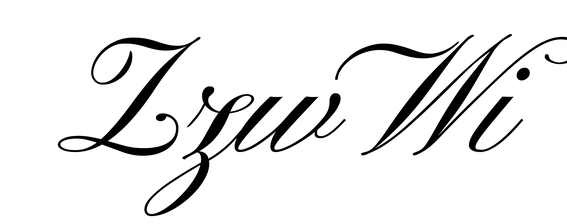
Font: PinyonScript-Regular